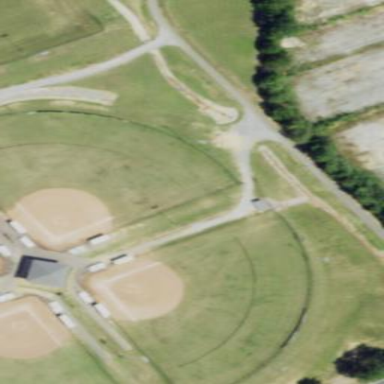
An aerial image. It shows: Baseball pitch for leisure and sports activities.